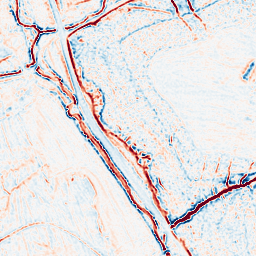
Category: multiscale
Decomposition family: log
Decomposition parameters: sigma: 1
Upsampling method: sinc_blackman
Upsampling parameters: scale: 2
kernel_size: 16
Upsampling scale: 2